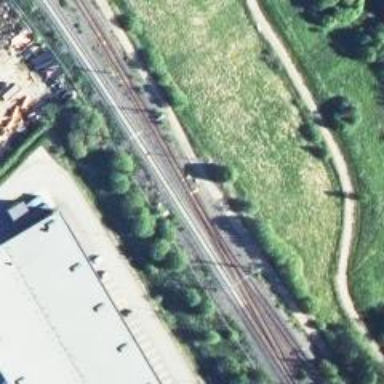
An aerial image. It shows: Siding railway line with electrified contact line for the trains.